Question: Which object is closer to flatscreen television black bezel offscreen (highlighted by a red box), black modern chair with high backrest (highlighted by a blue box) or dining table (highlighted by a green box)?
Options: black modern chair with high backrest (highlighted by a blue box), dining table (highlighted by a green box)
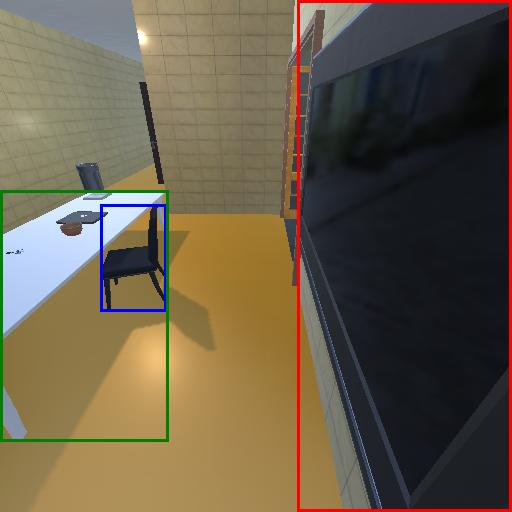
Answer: black modern chair with high backrest (highlighted by a blue box)